This grayscale texture is a bearing vibration snapshot reshaped row-by-row into a square image. Classify the bearing condition as one of: normal, inner_race, outer_race, ball.
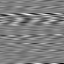
Answer: outer_race